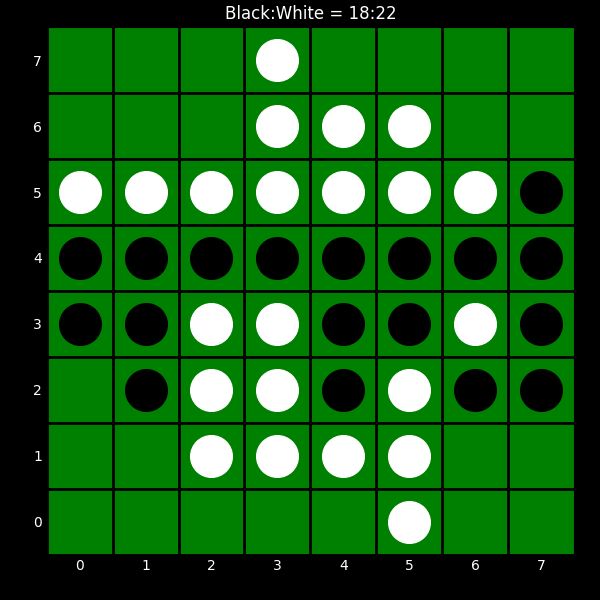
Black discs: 18
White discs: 22